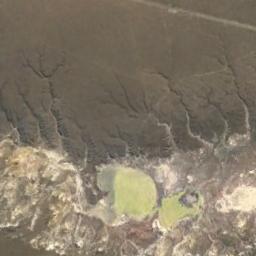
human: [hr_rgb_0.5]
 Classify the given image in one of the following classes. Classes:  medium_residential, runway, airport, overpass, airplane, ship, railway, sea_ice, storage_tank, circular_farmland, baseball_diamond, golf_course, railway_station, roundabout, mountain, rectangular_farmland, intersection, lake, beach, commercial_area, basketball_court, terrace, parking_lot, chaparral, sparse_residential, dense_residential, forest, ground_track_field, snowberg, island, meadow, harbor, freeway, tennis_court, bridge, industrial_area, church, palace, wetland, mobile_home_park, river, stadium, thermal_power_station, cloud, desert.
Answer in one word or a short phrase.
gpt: desert